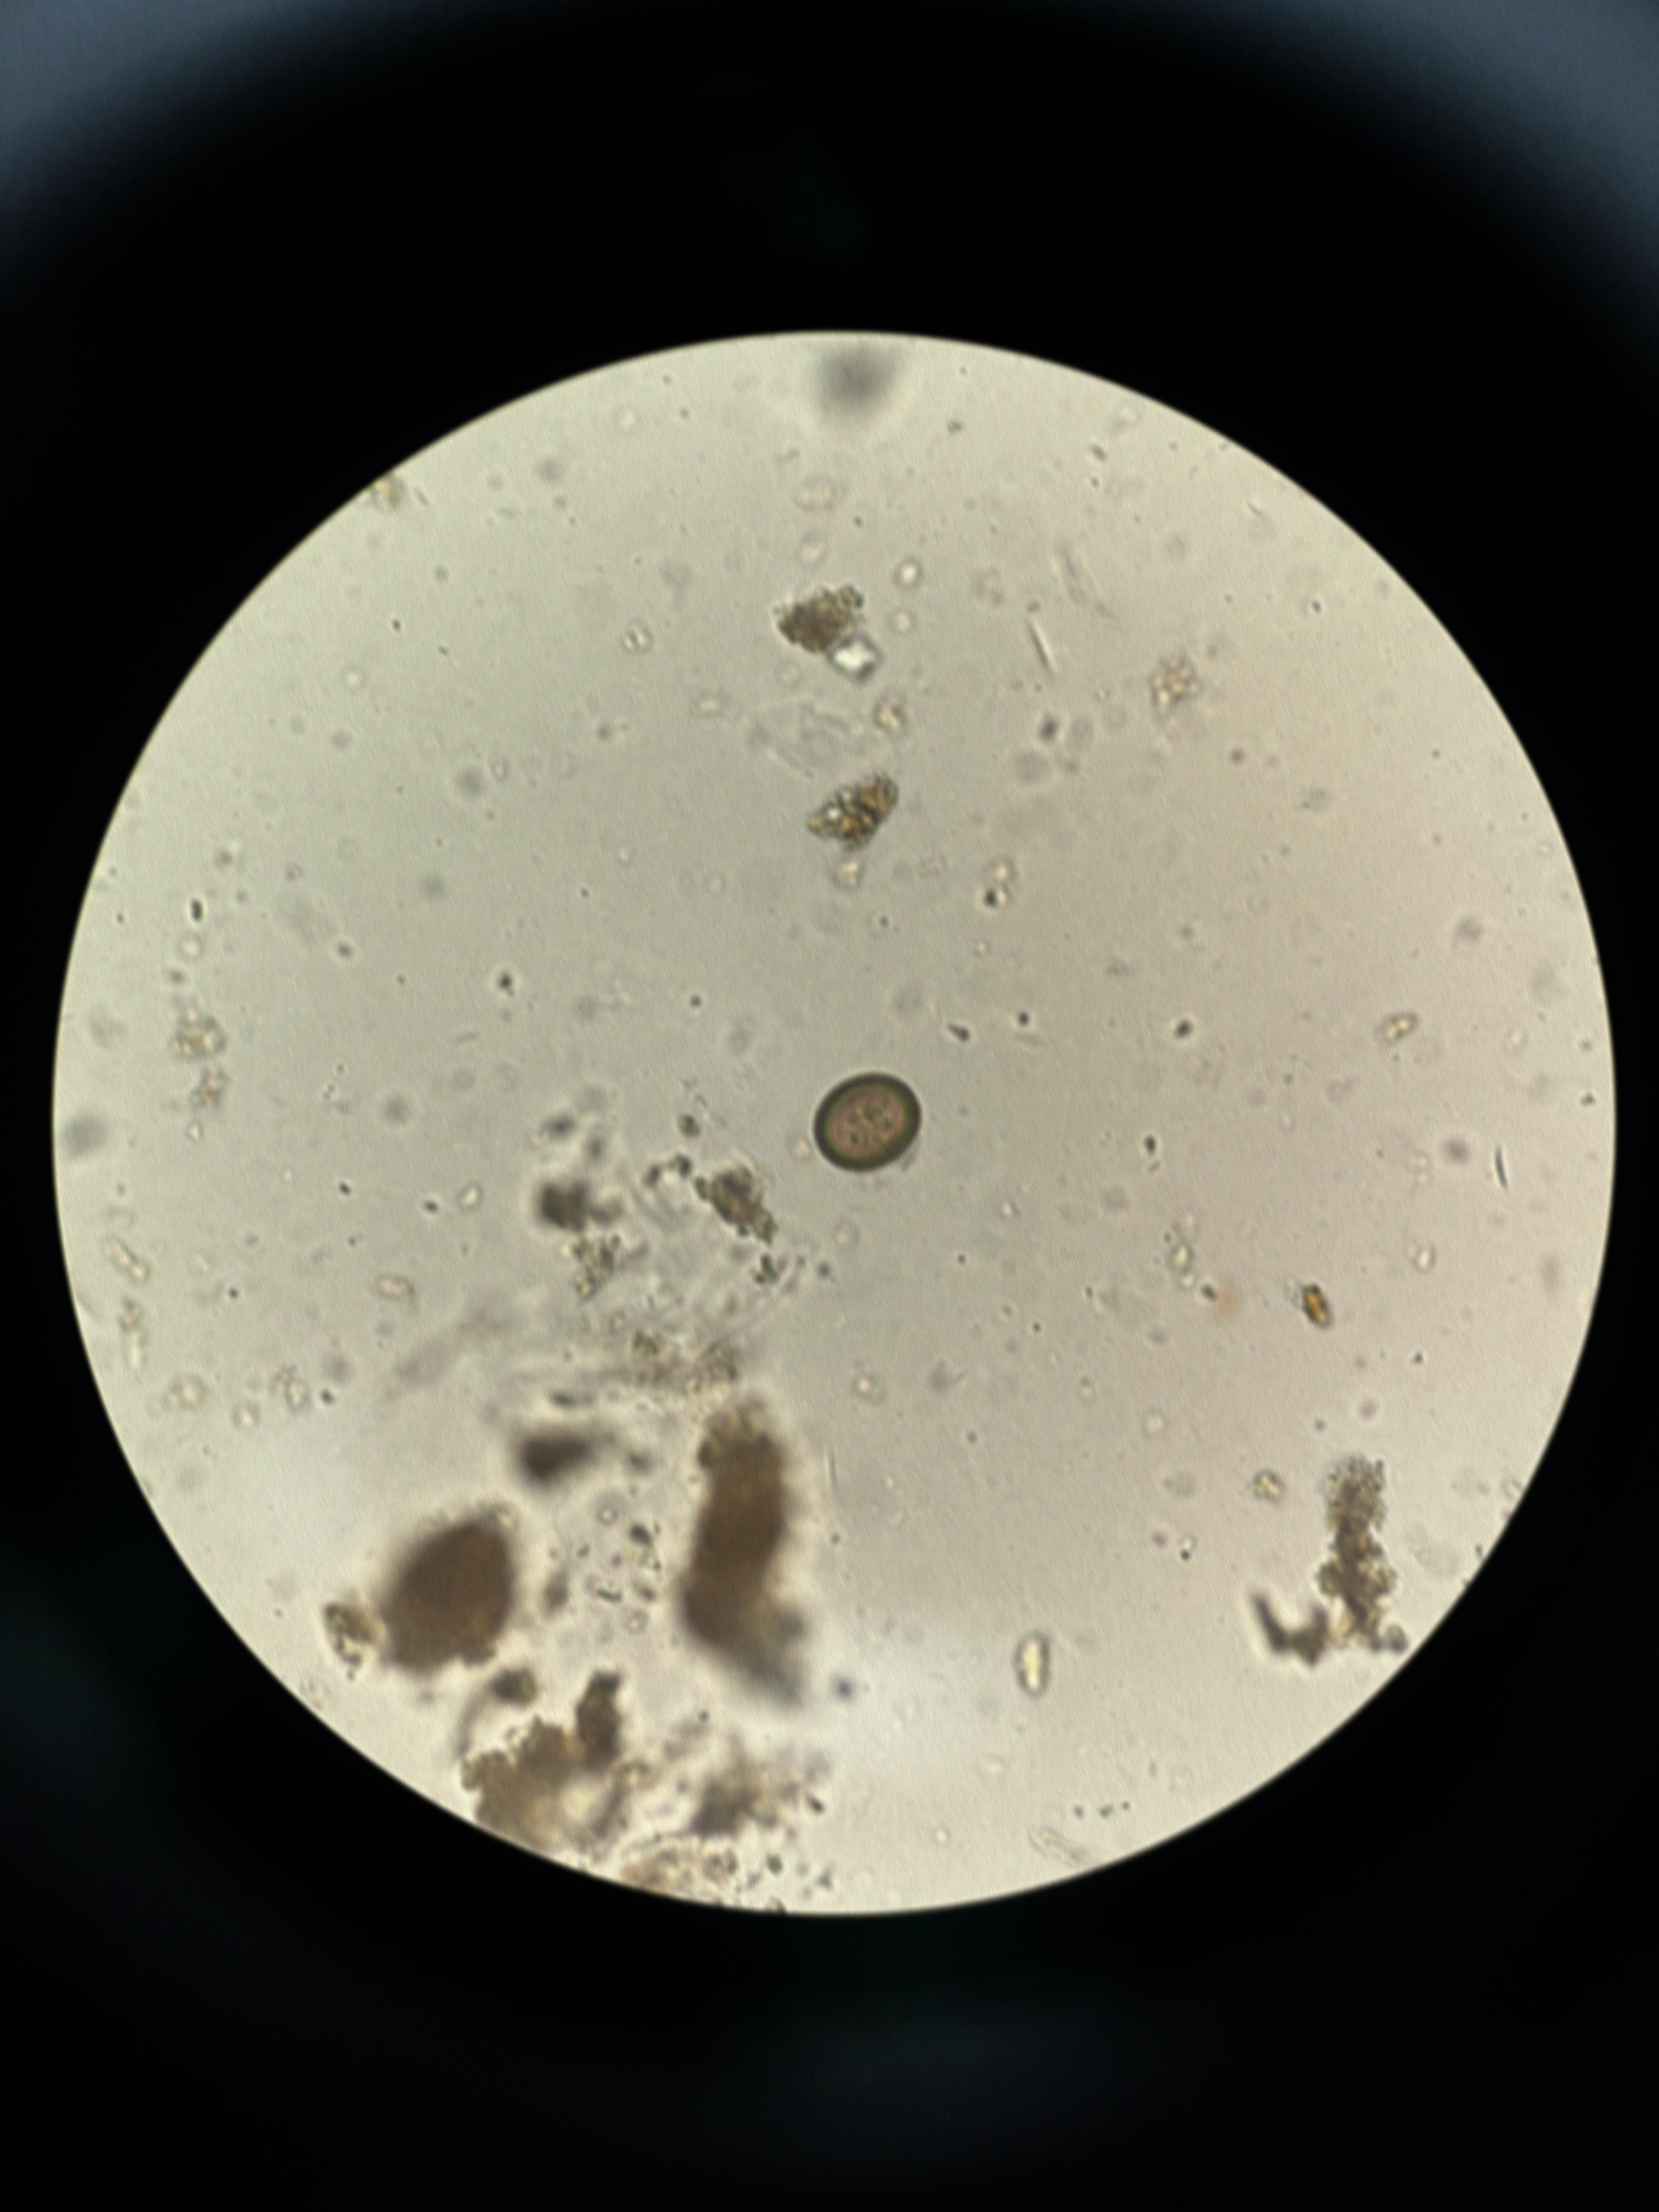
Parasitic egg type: Taenia spp. egg